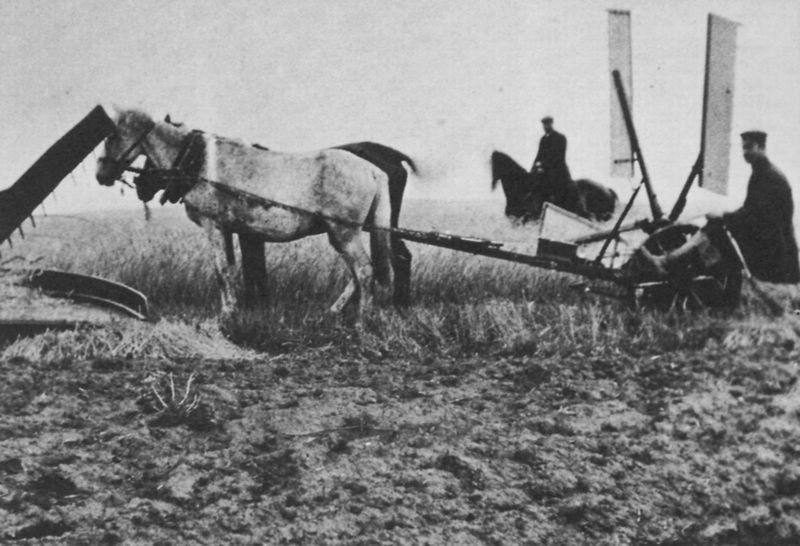
Titel: Dreschen und Heumachen
Künstler: Russischer Photograph
Schlagwörter: dunkel, himmel, mann, weiß, landschaft, menschen, sitzen, grau, männer, schwarz, gras, tier, tiere, wiese, mütze, mensch, erde, feld, horizont, nass, weide, boden, land, sitzend, arbeit, bauern, pferd, pferde, reiter, räder, mähne, reiten, schweif, zaumzeug, segel, acker, arbeiten, ernte, feldarbeit, heu, russland, weizen, kutsche, speichen, ziehen, rad, wagen, realistisch, bauer, kornfeld, foto, fotografie, photographie, regen, maschine, flug, geschirr, schwarz-weiss, uniform, deichsel, stiefel, schlamm, schimmel, pfere, photo, landwirtschaft, halfter, gespann, russen, joch, pflug, pflügen, mager, schwaz, fuhrwerk, saat, nachkriegszeit, landwirt, apfelschimmel, rechen, rächen, mähen, furche, flugzeug, pferdegeschirr, umgraben, kommunismus, bestellen, aufseher, egge, flachs, pflugschar, dreschmaschine, ackerpferde, agrarlandschaft, agrarwirtschaft, apfelschimmer, bauernn, drescher, landarbeier, mädrescher, mähmaschine, pflugscharen, prluf, rechne, reter, sitzpflug, umpflügen, vorgespannt, zugpferde, zweigespann